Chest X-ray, AP view. Patient: 50 years old, sex M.
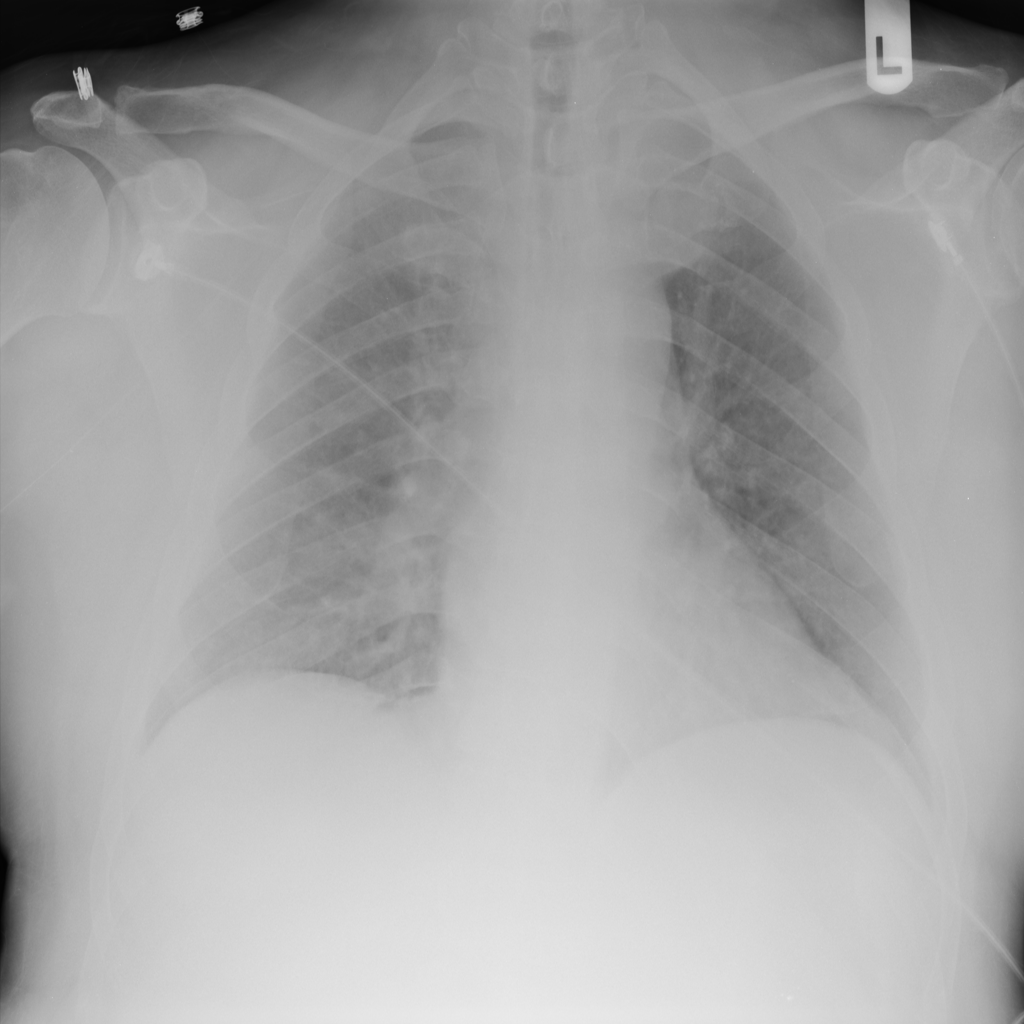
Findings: No Finding